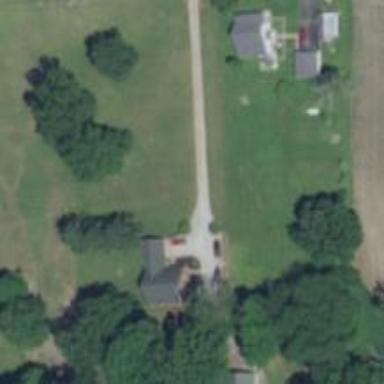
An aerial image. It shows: Driveway.